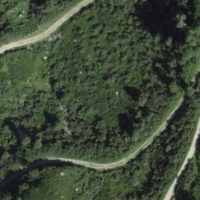
EUNIS habitat code: 41
Species observed at this site:
Alnus alnobetula
Vicia cracca